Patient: sex M, age 75
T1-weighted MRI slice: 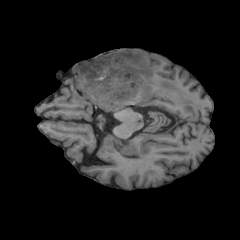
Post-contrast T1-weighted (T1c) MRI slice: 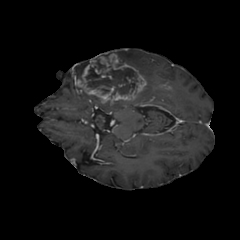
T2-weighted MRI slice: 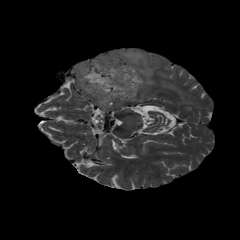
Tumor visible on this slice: yes
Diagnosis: Glioblastoma, IDH-wildtype
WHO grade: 4